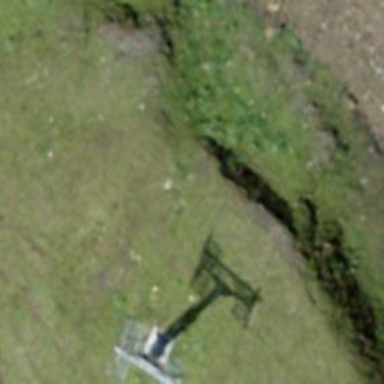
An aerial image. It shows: Pylon for aerialway.